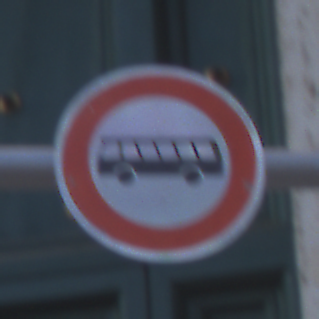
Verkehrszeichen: VerbotKraftomnibusse
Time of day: SunriseSunset
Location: Outdoor (Urban)
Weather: Clear
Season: NotSpecified
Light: Natural